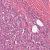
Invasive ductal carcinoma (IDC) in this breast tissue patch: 1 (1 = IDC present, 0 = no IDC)